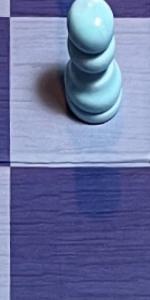
Label: Empty